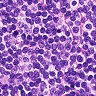
Metastatic tissue present: no